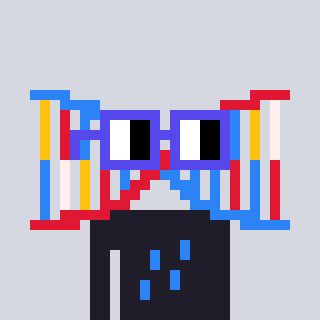
a pixel art character with square blue glasses, a dna-shaped head and a grayscale-colored body on a cool background